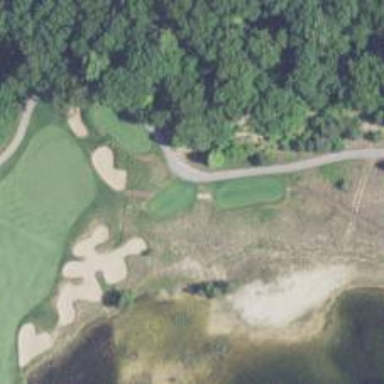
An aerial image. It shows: Path for both roads and golfers.